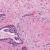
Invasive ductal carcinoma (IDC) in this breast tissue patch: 1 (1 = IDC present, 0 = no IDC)